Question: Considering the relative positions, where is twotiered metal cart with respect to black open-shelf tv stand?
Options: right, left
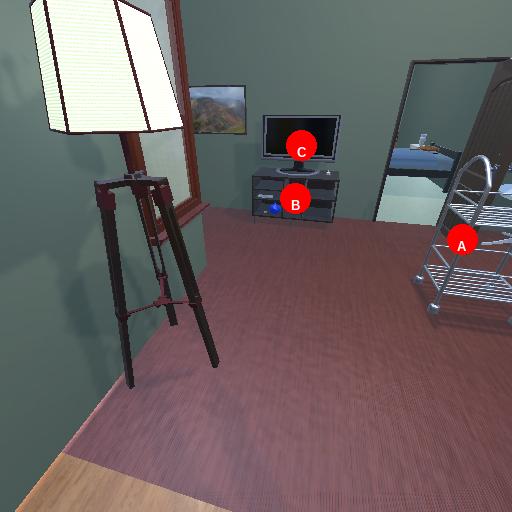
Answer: right